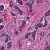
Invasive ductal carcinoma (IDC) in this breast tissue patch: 1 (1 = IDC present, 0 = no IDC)